Question: This is a follow up to <URL> question.
I've developed a simple interface for a control that is supposed to allow a user to be able to define a color in the simplest way possible - by controlling the ARGB channels of the color itself.

I want this control to be able to bind directly to a color property so as to allow a user to adjust it via the sliders.
I've hit a wall - I've tried to implement MVVM with it but that does not work because in doing so I've utterly failed to be able to extract from the control the color property defined by the control itself.
I actually do not even feel that this is the correct way to be going about this. I need to have in place several controls that will allow users to change the behavior and look of our application, but I cannot figure out how to get a UserControl to bind to the settings of the application (I've been able to bind single, simple controls but when it comes to composite controls like this one, I'm getting no where).
This is the code for the control itself and the MVVM :
'''
public partial class ColorDefiner : UserControl {
public static readonly DependencyProperty
_Color = DependencyProperty.Register( "Color", typeof( Color ), typeof( ColorDefiner ) );
public Color Color {
get { return ( Color )this.GetValue( ColorDefiner._Color ); }
set { this.SetValue( ColorDefiner._Color, value ); }
}
public ColorDefiner( ) { InitializeComponent( ); }
}
public class ColorViewModel : INotifyPropertyChanged {
public event PropertyChangedEventHandler PropertyChanged;
private Color _Color = Colors.Black;
public double A {
get { return this.Color.ScA; }
set {
this._Color.ScA = ( float )value;
if ( this.PropertyChanged != null ) {
this.PropertyChanged( this, new PropertyChangedEventArgs( "A" ) );
this.PropertyChanged( this, new PropertyChangedEventArgs( "Color" ) );
}
}
}
public double R {
get { return this.Color.ScR; }
set {
this._Color.ScR = ( float )value;
if ( this.PropertyChanged != null ) {
this.PropertyChanged( this, new PropertyChangedEventArgs( "R" ) );
this.PropertyChanged( this, new PropertyChangedEventArgs( "Red" ) );
this.PropertyChanged( this, new PropertyChangedEventArgs( "Color" ) );
}
}
}
public double G {
get { return this.Color.ScG; }
set {
this._Color.ScG = ( float )value;
if ( this.PropertyChanged != null ) {
this.PropertyChanged( this, new PropertyChangedEventArgs( "G" ) );
this.PropertyChanged( this, new PropertyChangedEventArgs( "Green" ) );
this.PropertyChanged( this, new PropertyChangedEventArgs( "Color" ) );
}
}
}
public double B {
get { return this._Color.ScB; }
set {
this._Color.ScB = ( float )value;
if ( this.PropertyChanged != null ) {
this.PropertyChanged( this, new PropertyChangedEventArgs( "B" ) );
this.PropertyChanged( this, new PropertyChangedEventArgs( "Blue" ) );
this.PropertyChanged( this, new PropertyChangedEventArgs( "Color" ) );
}
}
}
public Color Color {
get { return this._Color; }
set {
this._Color = value;
if ( this.PropertyChanged != null )
this.AllChanged( );
}
}
public Color Red { get { return Color.FromScRgb( 1.0F, ( float )this.R, 0.0F, 0.0F ); } }
public Color Green { get { return Color.FromScRgb( 1.0F, 0.0F, ( float )this.G, 0.0F ); } }
public Color Blue { get { return Color.FromScRgb( 1.0F, 0.0F, 0.0F, ( float )this.B ); } }
private void AllChanged( ) {
this.PropertyChanged( this, new PropertyChangedEventArgs( "A" ) );
this.PropertyChanged( this, new PropertyChangedEventArgs( "R" ) );
this.PropertyChanged( this, new PropertyChangedEventArgs( "G" ) );
this.PropertyChanged( this, new PropertyChangedEventArgs( "B" ) );
this.PropertyChanged( this, new PropertyChangedEventArgs( "Red" ) );
this.PropertyChanged( this, new PropertyChangedEventArgs( "Green" ) );
this.PropertyChanged( this, new PropertyChangedEventArgs( "Blue" ) );
this.PropertyChanged( this, new PropertyChangedEventArgs( "Color" ) );
}
}
'''
I've tried binding the Color dependency property to the Color View Model in code; I've tried binding it via a Style Setter in XAML :
'''
<UserControl.Resources>
<Style TargetType="Controls:ColorDefiner">
<Setter Property="Color" Value="{Binding Color, Mode=TwoWay}"/>
</Style>
</UserControl.Resources>
'''
Nothing works - What is the appropriate way to do this? (or the best way, or the most proper way, or the most commonly accepted practice?) How do I extract defined Color property from the Color View Model attached to the control? Is that even the right way to go about doing this?
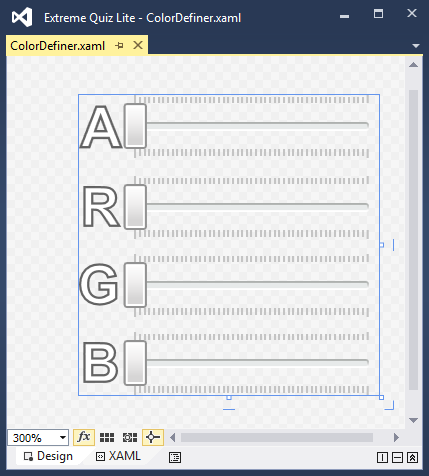
Answer: Your ColorDefiner control does not react when the Color property has changed. It should register a PropertyChangedCallback with dependency property metadata. The property metadata could also be used to specify that the property binds two-way by default. You should also follow naming conventions in WPF, and name the DependencyProperty field 'ColorProperty':
'''
public partial class ColorDefiner : UserControl
{
public static readonly DependencyProperty ColorProperty =
DependencyProperty.Register(
"Color", typeof(Color), typeof(ColorDefiner),
new FrameworkPropertyMetadata(
Colors.Black,
FrameworkPropertyMetadataOptions.BindsTwoWayByDefault,
(o, e) => ((ColorDefiner)o).ColorPropertyChanged((Color)e.NewValue)));
public Color Color
{
get { return (Color)GetValue(ColorProperty); }
set { SetValue(ColorProperty, value); }
}
public ColorDefiner()
{
InitializeComponent();
}
private void ColorPropertyChanged(Color color)
{
sliderA.Value = (double)color.A;
sliderR.Value = (double)color.R;
sliderG.Value = (double)color.G;
sliderB.Value = (double)color.B;
}
private void SliderValueChanged(object sender, RoutedPropertyChangedEventArgs<double> e)
{
Color = Color.FromArgb((byte)sliderA.Value,
(byte)sliderR.Value, (byte)sliderG.Value, (byte)sliderB.Value);
}
}
'''
The 'SliderValueChanged' event handler is used for all four Sliders in the control's XAML:
'''
<UserControl ...>
<StackPanel>
<Slider x:Name="sliderA" Maximum="255" ValueChanged="SliderValueChanged"/>
<Slider x:Name="sliderR" Maximum="255" ValueChanged="SliderValueChanged"/>
<Slider x:Name="sliderG" Maximum="255" ValueChanged="SliderValueChanged"/>
<Slider x:Name="sliderB" Maximum="255" ValueChanged="SliderValueChanged"/>
</StackPanel>
</UserControl>
'''
This simple example shows how the control works:
'''
<Grid>
<Grid.Background>
<SolidColorBrush x:Name="brush" Color="AliceBlue"/>
</Grid.Background>
<local:ColorDefiner Color="{Binding Color, ElementName=brush}"/>
</Grid>
'''
It could similarly be bound to any view model with a 'Color' property.